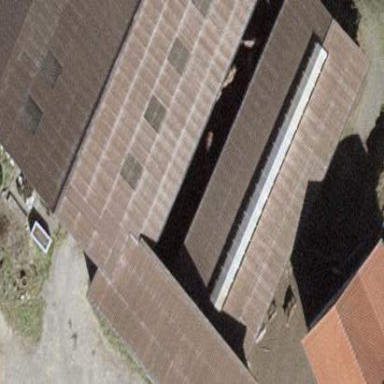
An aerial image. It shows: Farm auxiliary building.